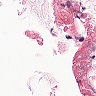
Metastatic tissue present: no